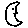
Label: moon